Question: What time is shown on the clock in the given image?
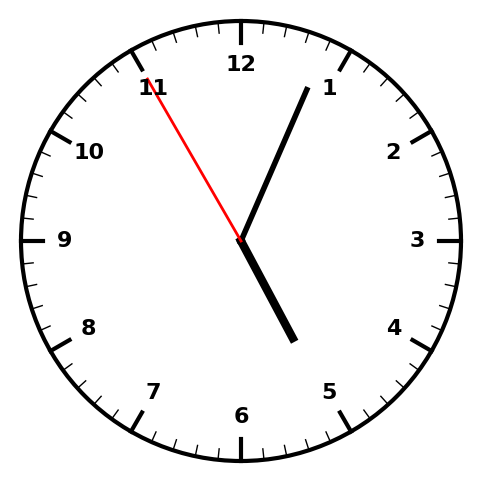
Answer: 05:03:55